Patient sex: M
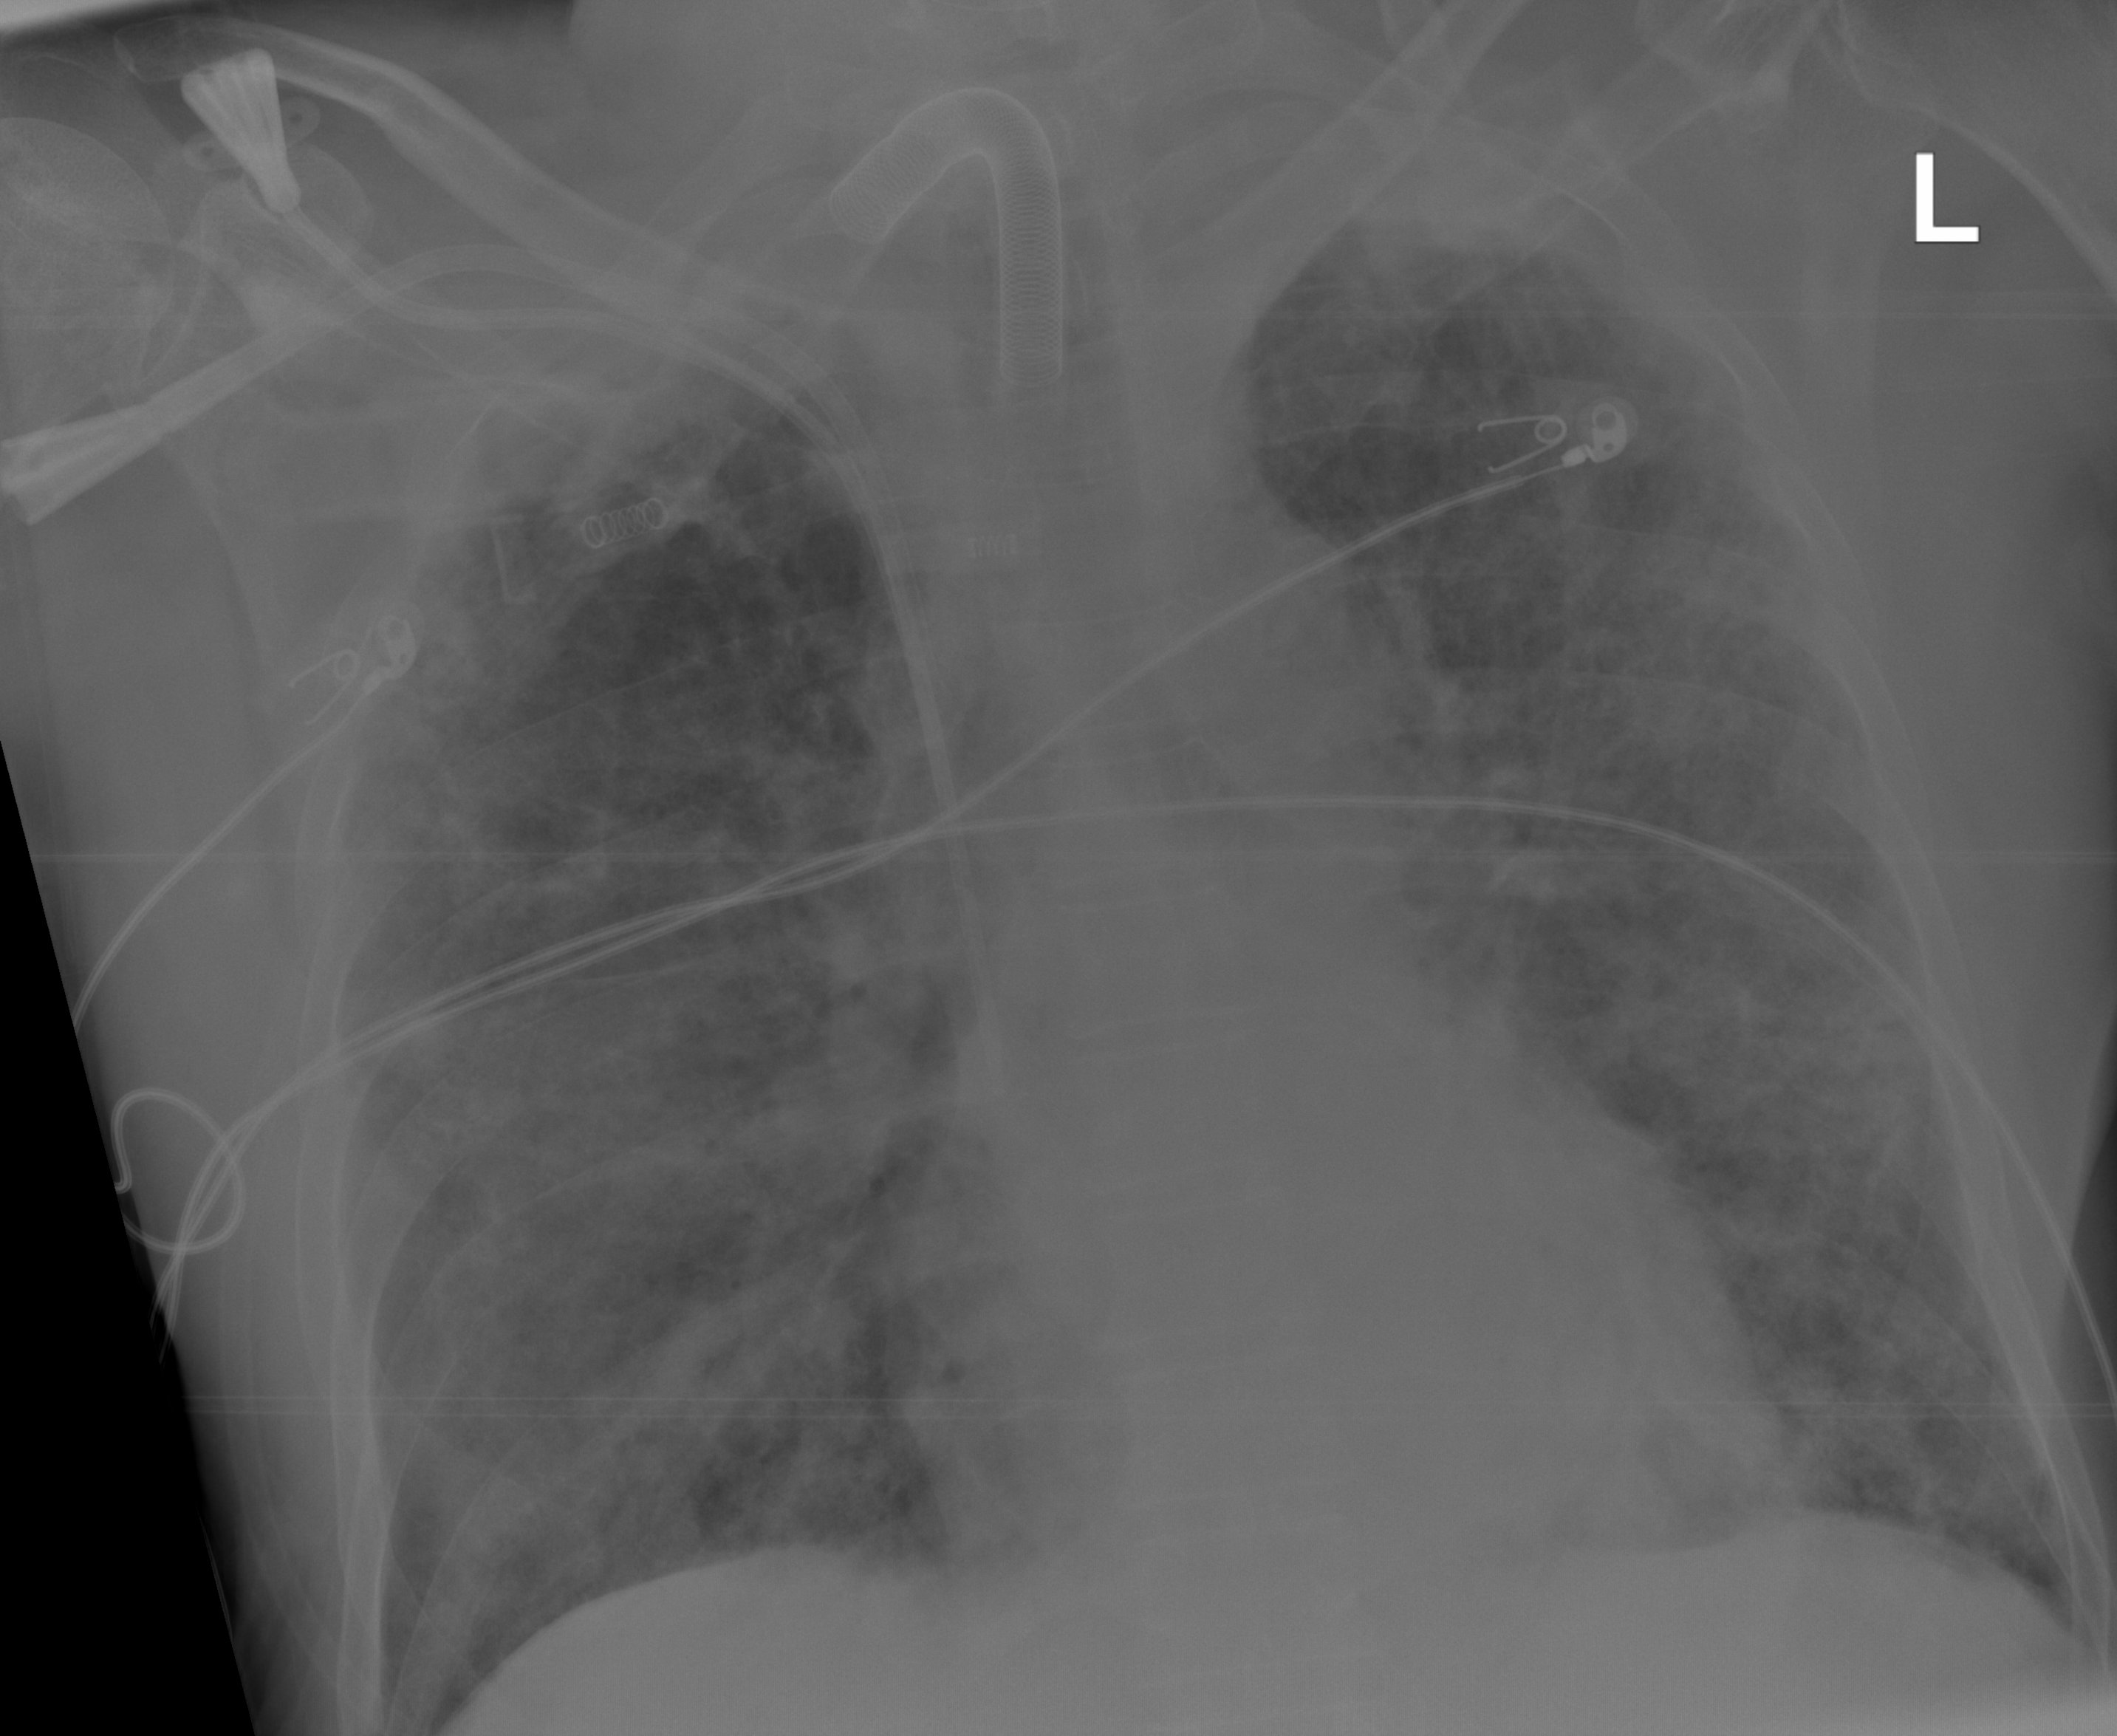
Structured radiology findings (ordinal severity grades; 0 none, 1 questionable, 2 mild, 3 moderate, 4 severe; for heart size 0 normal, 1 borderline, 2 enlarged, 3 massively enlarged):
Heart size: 0
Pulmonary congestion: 0
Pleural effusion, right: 0
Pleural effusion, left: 0
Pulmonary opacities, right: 3
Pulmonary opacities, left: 3
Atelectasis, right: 3
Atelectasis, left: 3